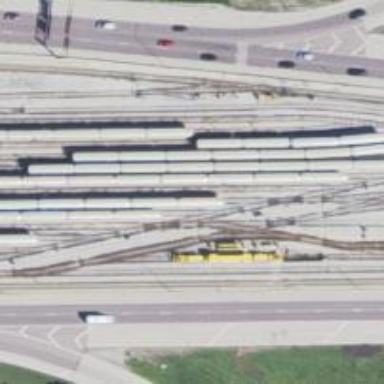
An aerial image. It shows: Electrified rail in service yard.